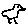
Label: bird